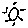
Label: sun